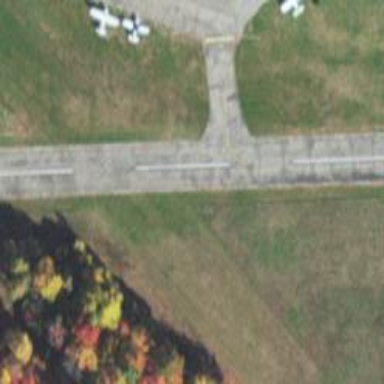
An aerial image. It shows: Asphalt runway at the airport.